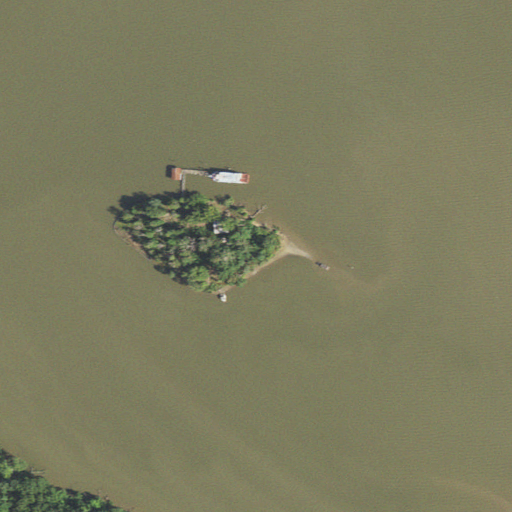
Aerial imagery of island in Virginia named Wood Island containing open water, herbaceous wetlands, and woody wetlands